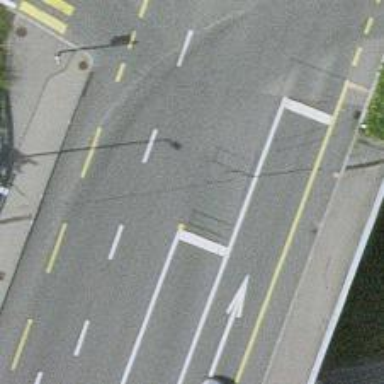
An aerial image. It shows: Secondary road with asphalt surface that has separate cycle lane and sidewalk. The road includes bridge.